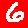
Digit: 6